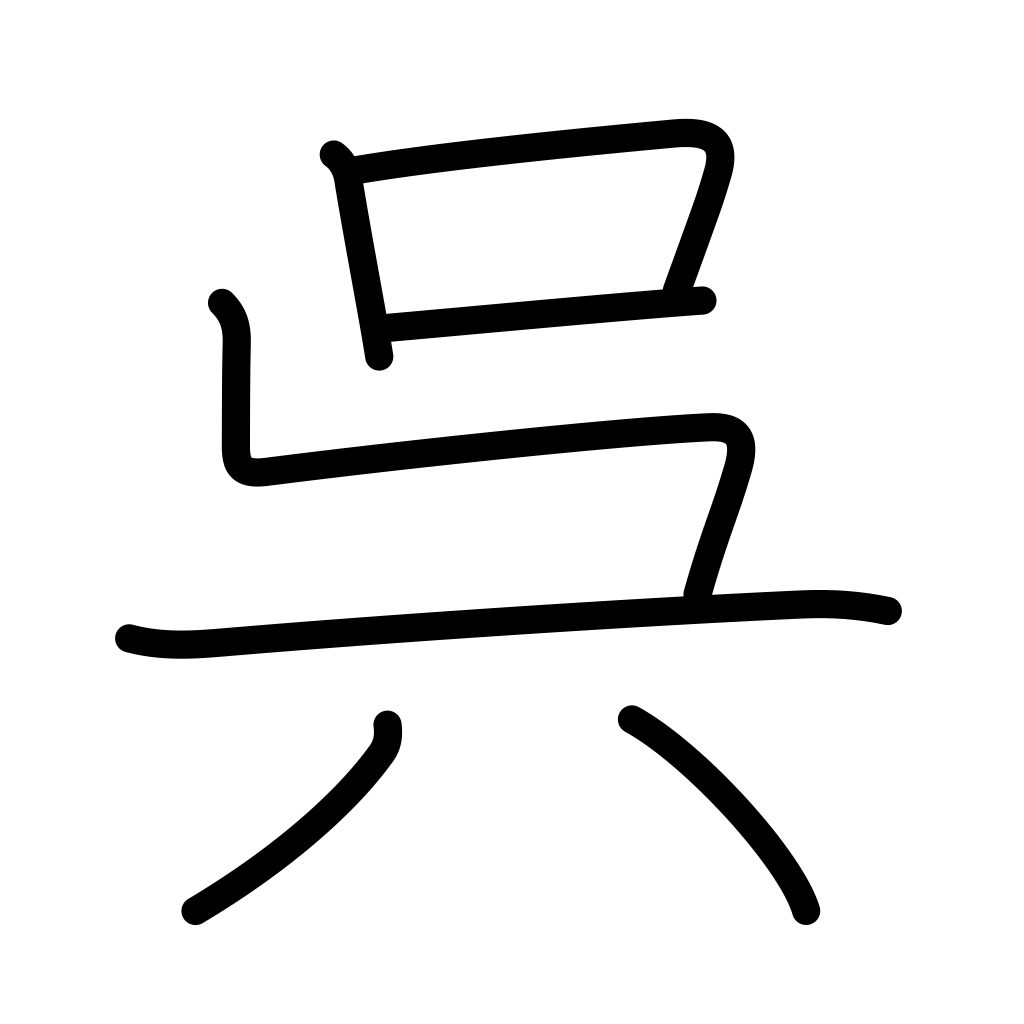
Meaning: give, do something for, kingdom of Wu